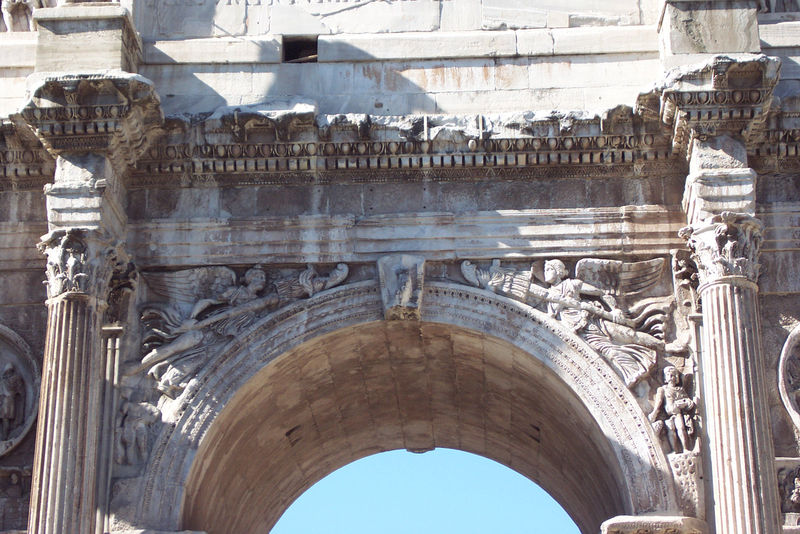
Titel: Forum Romanum: Konstantinsbogen
Standort: Rom, Forum Romanum (EU - I - Latium)
Schlagwörter: blau, flügel, himmel, ausschnitt, säule, säulen, ornament, alt, architektur, stein, brücke, sonne, figur, rund, engel, skulptur, relief, bogen, mauer, figuren, detail, dekor, ornamente, verzierung, durchgang, bildhauerei, tor, foto, fotografie, ruine, gewölbe, torbogen, architrav, kapitell, fries, portal, gesims, skulpturen, antik, fresken, fresko, dorisch, korinthisch, römisch, kapitel, gebälk, triumphbogen, bauwerk, korintisch, kaneluren, schlusstein, korinthische säulen, korinthische säule, arhcitektur, titusbogen, kanelutten